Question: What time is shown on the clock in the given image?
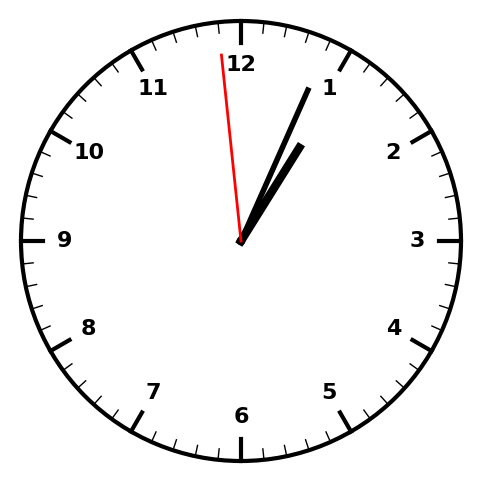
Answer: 01:03:59